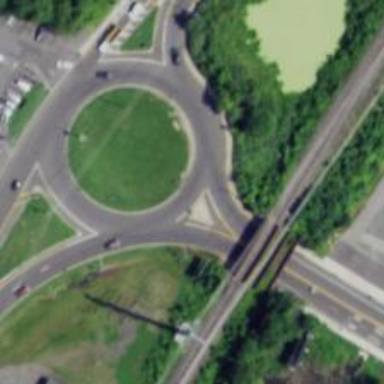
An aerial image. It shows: Roundabout on trunk highway.